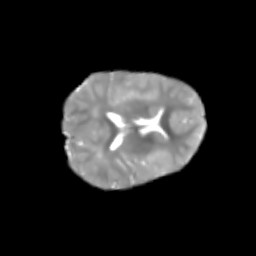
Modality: T2w
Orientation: axial
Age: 7
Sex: male
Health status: healthy